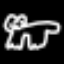
Label: frog